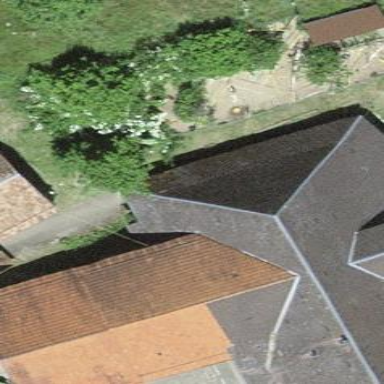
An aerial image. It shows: Farm building.